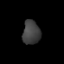
Tissue: lung
Cell type: Endothelial cells
Senescence score: 0.1444
Nuclear area (px): 410
Mean DAPI intensity: 64.305